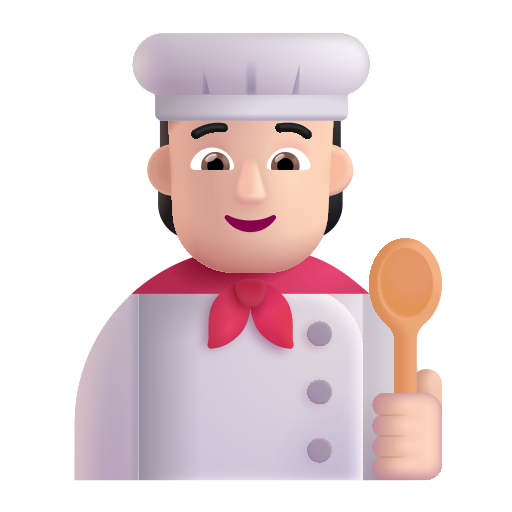
cook color light